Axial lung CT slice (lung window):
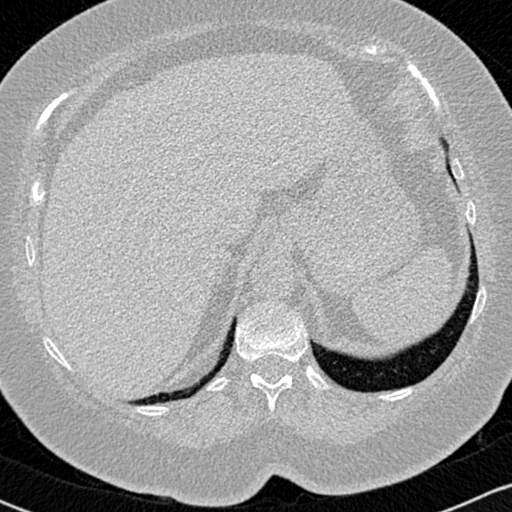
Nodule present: no